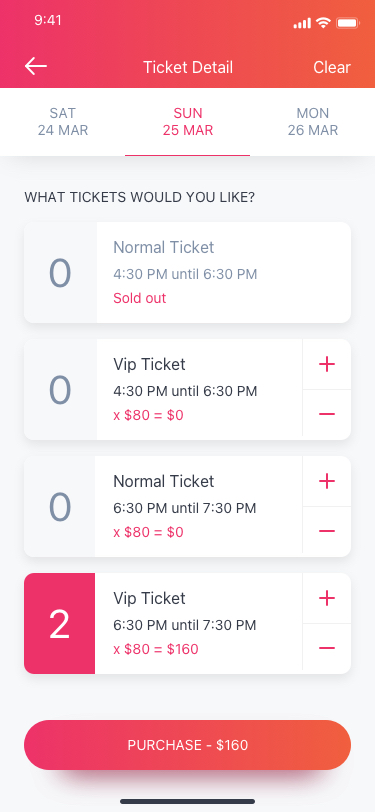
Text in this UI design:
0
Normal Ticket
4:30 PM until 6:30 PM
Sold out
0
Vip Ticket
4:30 PM until 6:30 PM
x $80 = $0
0
Normal Ticket
6:30 PM until 7:30 PM
x $80 = $0
2
Vip Ticket
6:30 PM until 7:30 PM
x $80 = $160
WHAT TICKETS WOULD YOU LIKE?
SUN
25 MAR
MON
26 MAR
SAT
24 MAR